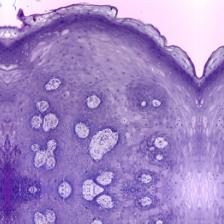
Diagnosis: Normal